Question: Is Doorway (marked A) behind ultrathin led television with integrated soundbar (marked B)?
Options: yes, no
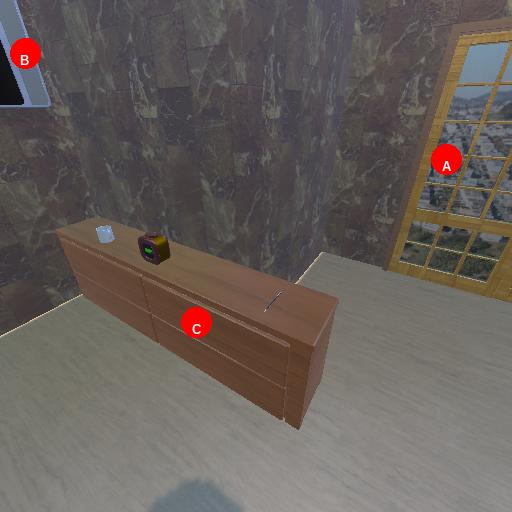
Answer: yes